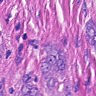
Metastatic tissue present: yes